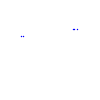
Particle: proton